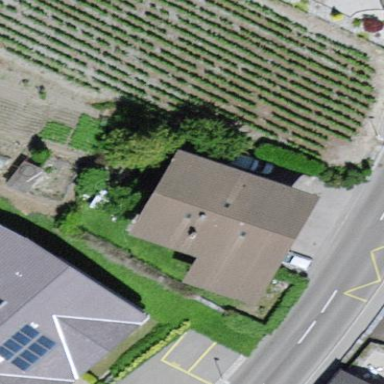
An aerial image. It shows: Vineyard with grape crops.